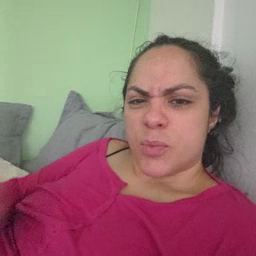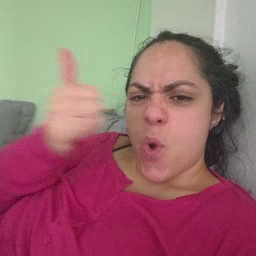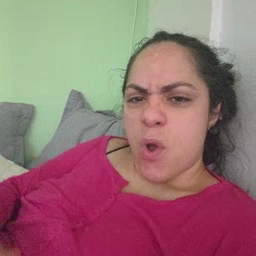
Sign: callonphone